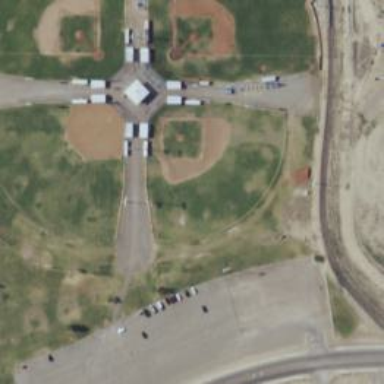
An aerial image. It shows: Baseball pitch for leisure and sports activities.